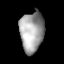
Tissue: lung
Cell type: Epithelial cells
Senescence score: 0.2004
Nuclear area (px): 940
Mean DAPI intensity: 162.766